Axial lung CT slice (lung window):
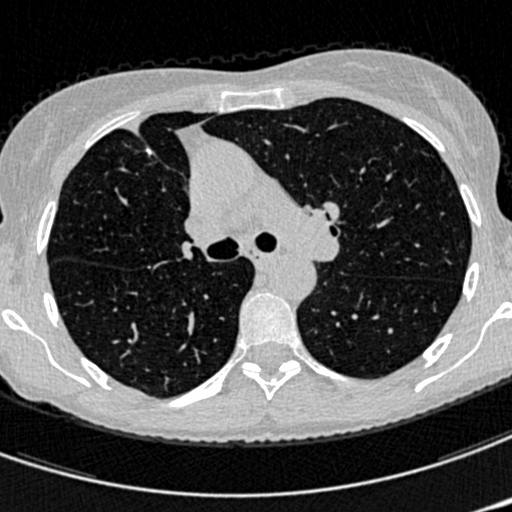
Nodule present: no